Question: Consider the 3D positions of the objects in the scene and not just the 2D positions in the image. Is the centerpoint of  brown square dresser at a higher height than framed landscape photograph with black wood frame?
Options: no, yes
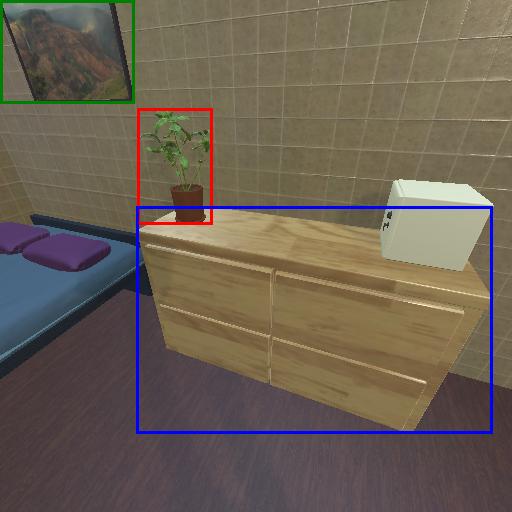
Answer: no